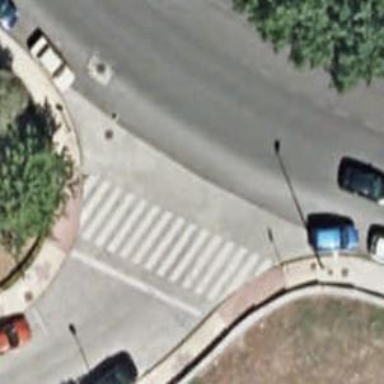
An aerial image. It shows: Zebra crossing on the road.